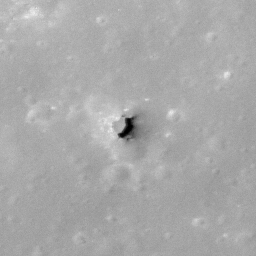
Pit: Copernicus 1
Host crater: Copernicus
Host type: impact_melt
Lunar coordinates: latitude 9.928, longitude 340.746